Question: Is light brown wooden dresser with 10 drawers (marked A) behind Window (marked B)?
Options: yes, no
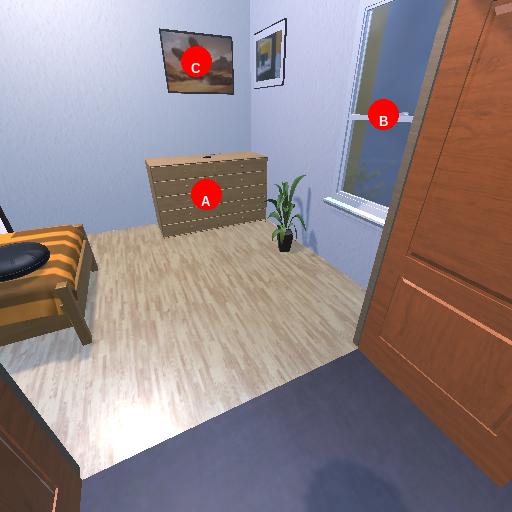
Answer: yes